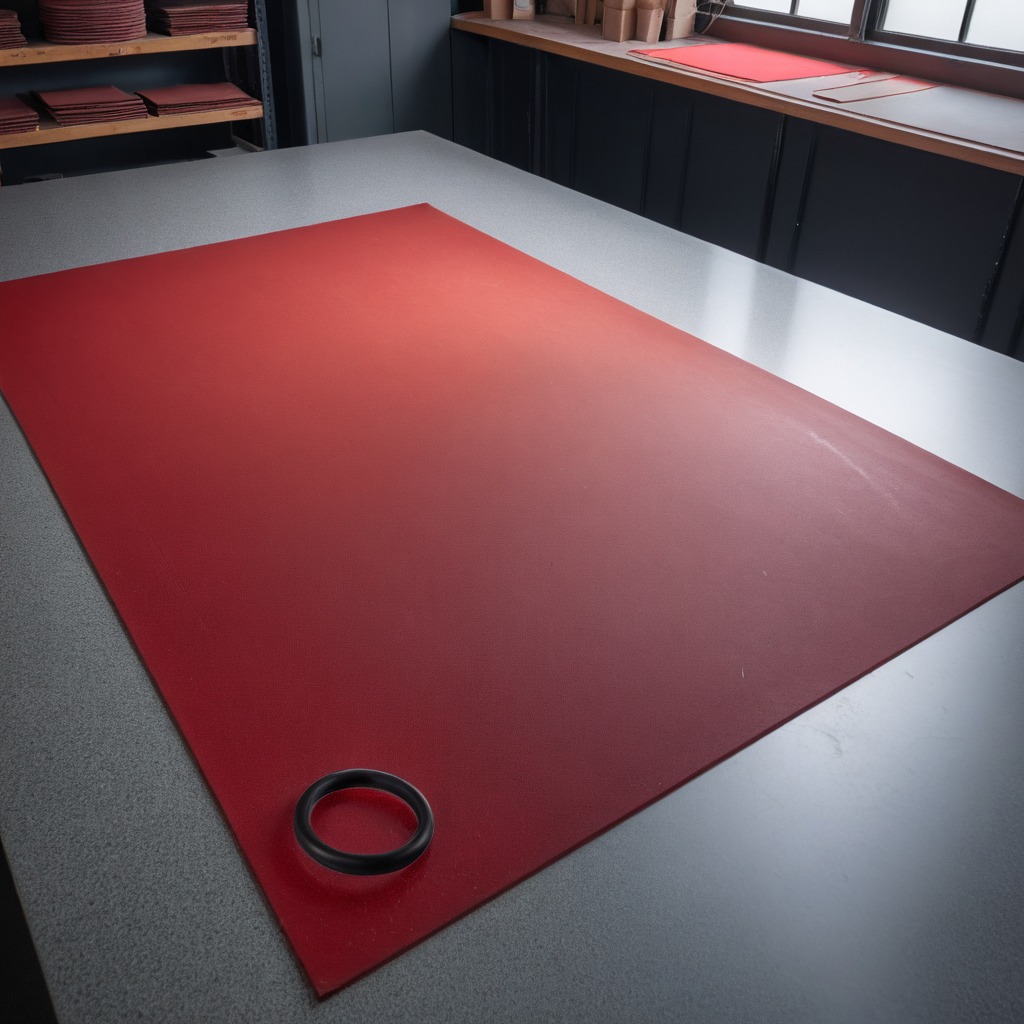
A rubber O-ring lying on a clean granite tabletop inside a workshop under bright overhead lighting crisp shadows high clarity worn but beneath the mat